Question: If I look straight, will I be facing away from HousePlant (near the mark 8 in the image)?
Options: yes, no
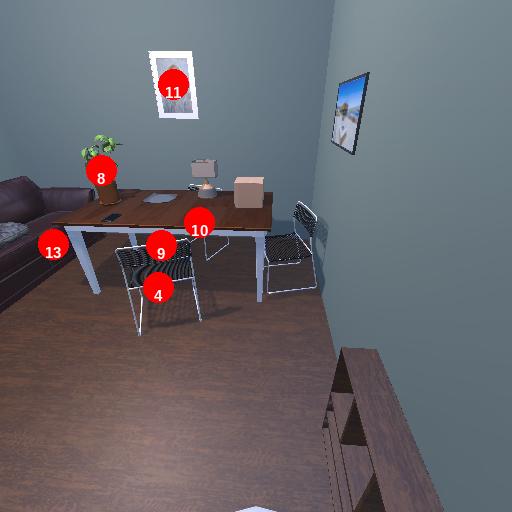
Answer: yes